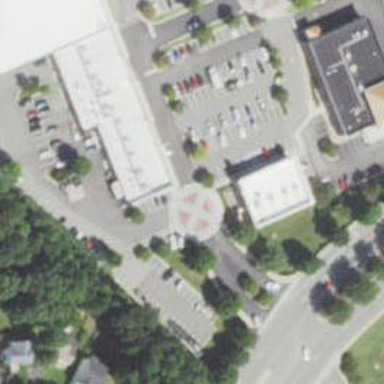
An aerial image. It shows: Post office.